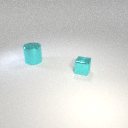
small cyan metal cube in front of large cyan metal cylinder